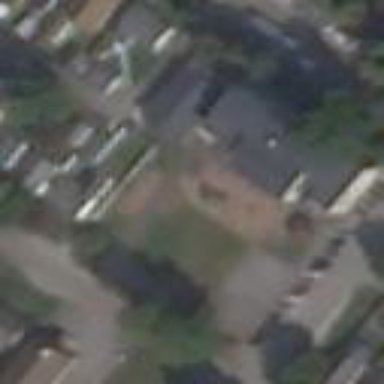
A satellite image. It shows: School.